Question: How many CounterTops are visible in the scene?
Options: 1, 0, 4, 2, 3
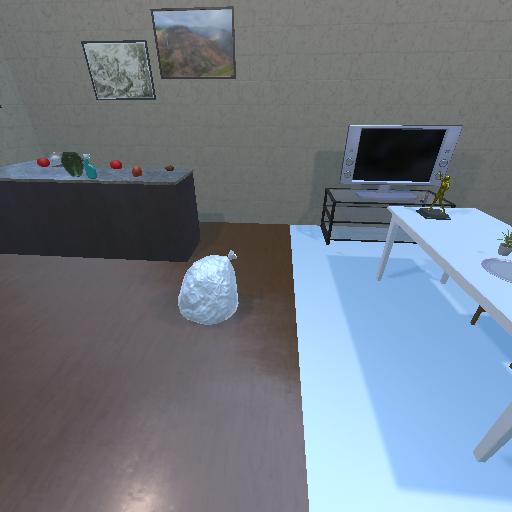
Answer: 1